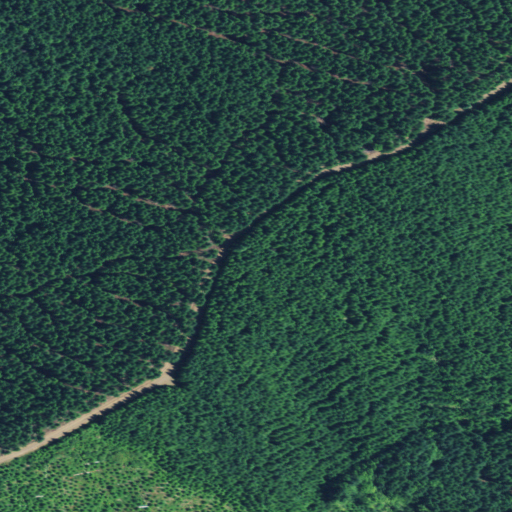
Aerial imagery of ridge(s) in Oregon named Leno Hill containing evergreen forest, open development, deciduous forest, mixed forest, shrub, and low intensity development